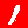
Digit: 1